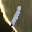
Label: 1